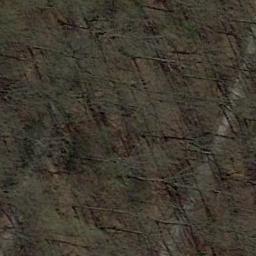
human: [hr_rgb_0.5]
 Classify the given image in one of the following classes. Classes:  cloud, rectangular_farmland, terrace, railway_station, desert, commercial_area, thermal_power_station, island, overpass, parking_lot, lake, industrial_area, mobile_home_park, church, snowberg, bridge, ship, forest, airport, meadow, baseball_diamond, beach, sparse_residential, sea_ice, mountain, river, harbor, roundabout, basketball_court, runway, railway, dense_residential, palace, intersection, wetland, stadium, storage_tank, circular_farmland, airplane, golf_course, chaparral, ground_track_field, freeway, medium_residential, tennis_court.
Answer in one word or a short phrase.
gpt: forest